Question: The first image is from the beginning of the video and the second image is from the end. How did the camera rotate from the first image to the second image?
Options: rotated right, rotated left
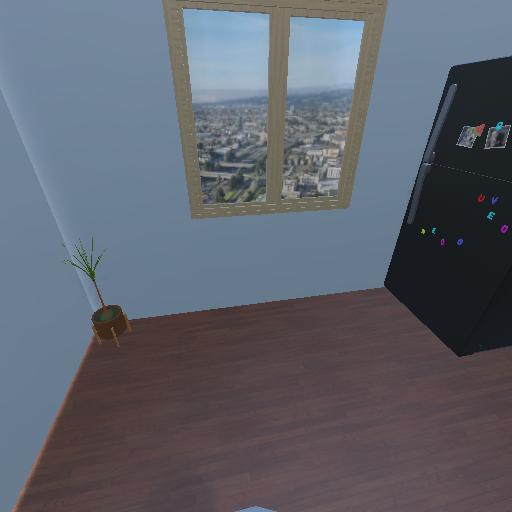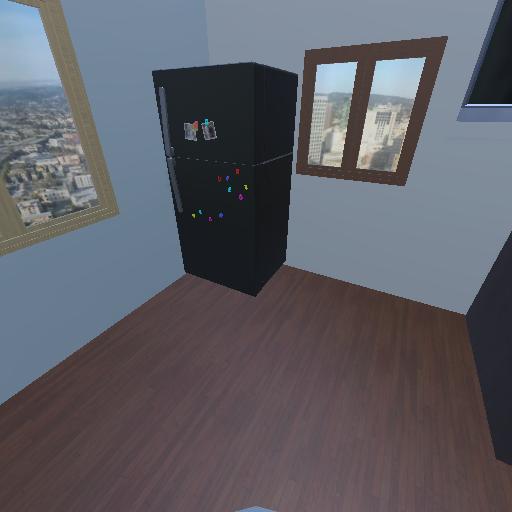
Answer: rotated right